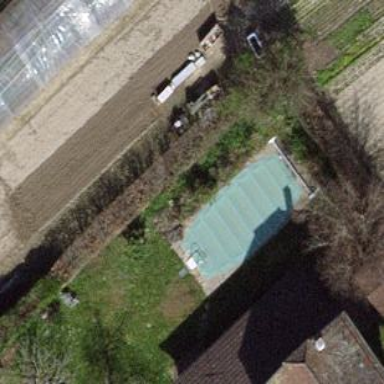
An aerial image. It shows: Swimming pool located in leisure land.